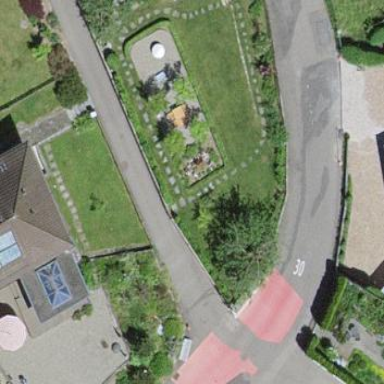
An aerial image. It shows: Garden that is leisure land.